Question: I noticed that sometimes, when I plot the bars using the functions bar() or hist(), the bars plotted have no border. They are a little bit less nice to see, and I would prefer the border or a little bit of space between them.
The figure shows what I got now, plotting three different datasets. The third graph is zoomed in order to show the lack of space between bars.

I get there this has something to do with the 'histc' parameters in bar function. Without the histc parameters the bars have some space between each others, but then the bar will be centered on the edges values, whereas I want the edges values to be, well, EDGES of each bar.
This is (the relevant part of) the code I used:
'''
[...]
if edges==0
%these following lines are used to take the min and max of the three dataset
maxx=max(cellfun(@max, reshape(data,1,size(data,1)*size(data,2))));
minn=min(cellfun(@min, reshape(data,1,size(data,1)*size(data,2))));
edges=minn:binW:maxx+binW;
end
[...]
y{k}=histc(data{r,c}, edges);
bar(edges,y{k} , 'histc');
[...]
'''
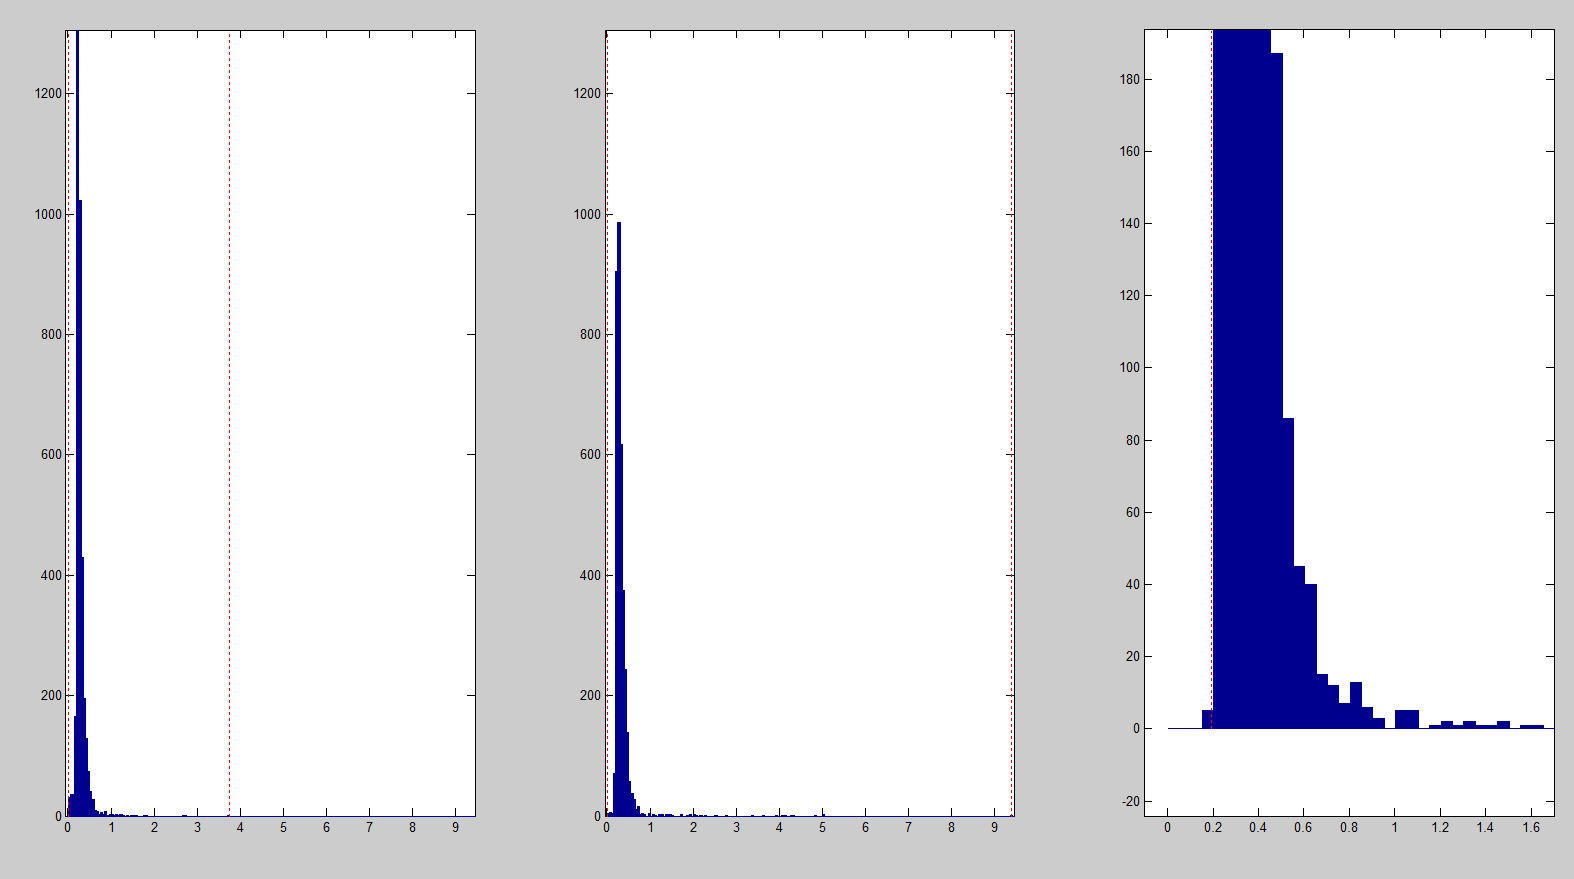
Answer: I think if you change the color of your bar plots you'll see that there actually is a border it just doesn't show up very well. You can also change the width of the bars so that they are more distinct.
'''
% something to plot
data = 100*rand(1000,1);
edges = 1:100;
hData = histc(data,edges);
figure
subplot(2,1,1)
h1 = bar(edges,hData,'histc');
% change colors
set(h1,'FaceColor','m')
set(h1,'EdgeColor','b')
% Change width
subplot(2,1,2)
h1 = bar(edges,hData,0.4,'histc');
'''